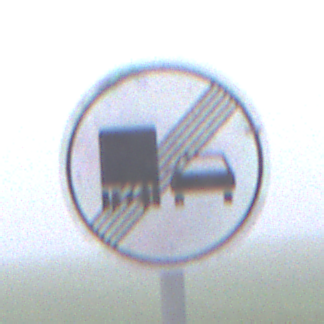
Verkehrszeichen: EndeUeberholverbotKraftfahrzeuge
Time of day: MorningAfternoon
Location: Outdoor (RoadRail)
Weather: Overcast
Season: NotSpecified
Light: Natural